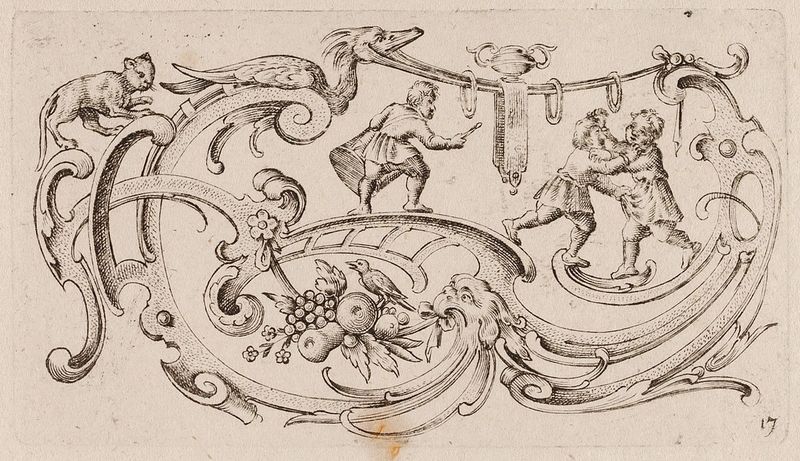
Titel: Groteske aus der Folge 'Neües Groteschgen-Büchlein'
Künstler: Johann Smisek
Standort: Hamburg
Institution: Museum für Kunst und Gewerbe Hamburg
Schlagwörter: vogel, obst, tiere, ornament, kinder, früchte, trauben, papier, schnabel, grafik, graphik, ornamente, fotografie, photographie, katze, druckgraphik, druckgrafik, radierung, streit, trommel, girlanden, trommler, groteske, tierornament, gerippt, fruchtgirlande, reproduktionen, blumengewinde, druckerzeugnisse, schweifwerk, ornamentstich, vorlageblätter